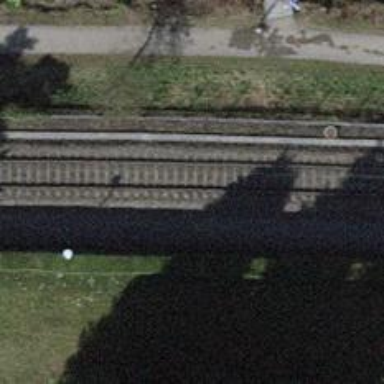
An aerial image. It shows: Single railway track with electrification through contact line.